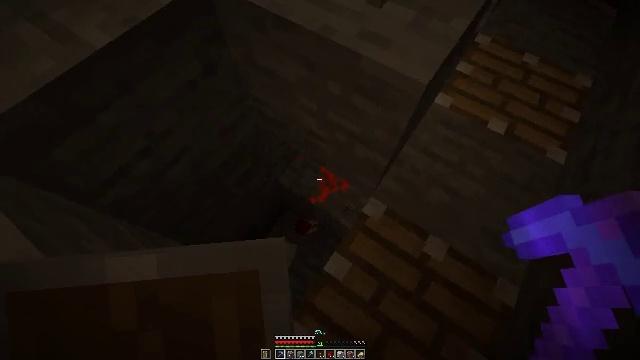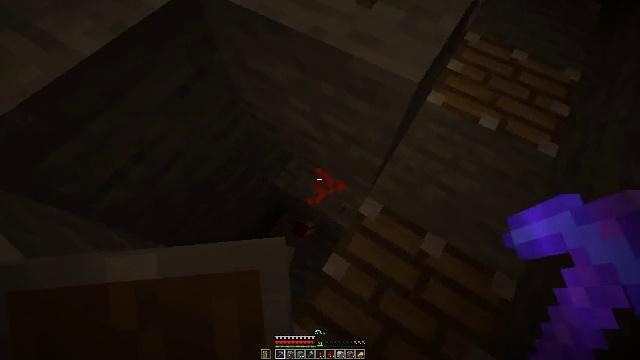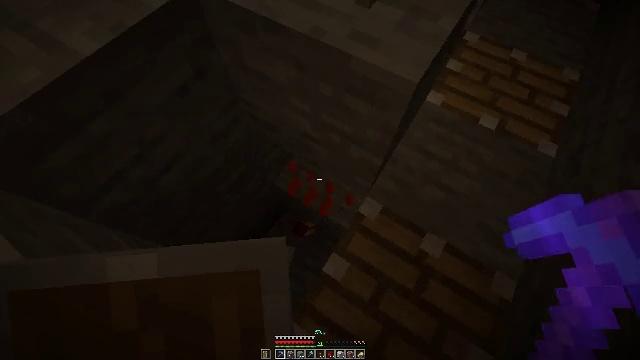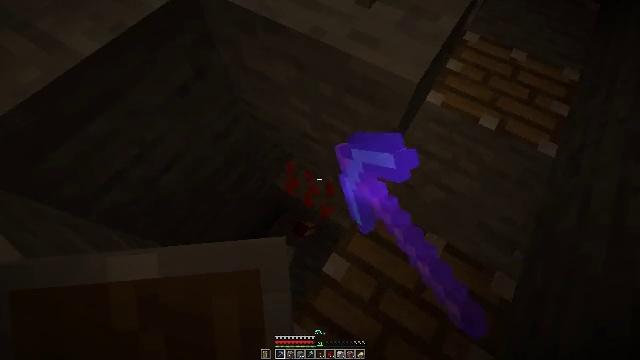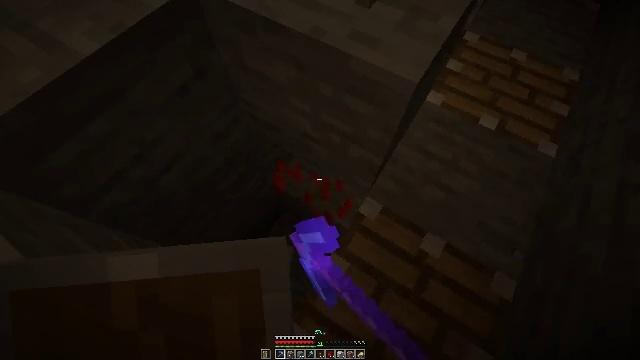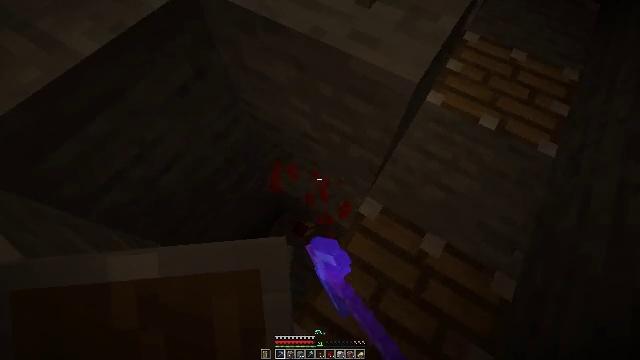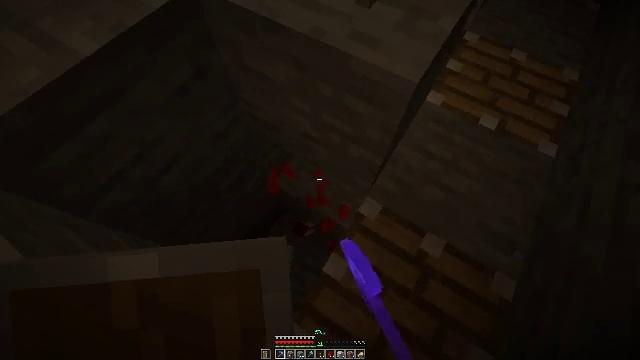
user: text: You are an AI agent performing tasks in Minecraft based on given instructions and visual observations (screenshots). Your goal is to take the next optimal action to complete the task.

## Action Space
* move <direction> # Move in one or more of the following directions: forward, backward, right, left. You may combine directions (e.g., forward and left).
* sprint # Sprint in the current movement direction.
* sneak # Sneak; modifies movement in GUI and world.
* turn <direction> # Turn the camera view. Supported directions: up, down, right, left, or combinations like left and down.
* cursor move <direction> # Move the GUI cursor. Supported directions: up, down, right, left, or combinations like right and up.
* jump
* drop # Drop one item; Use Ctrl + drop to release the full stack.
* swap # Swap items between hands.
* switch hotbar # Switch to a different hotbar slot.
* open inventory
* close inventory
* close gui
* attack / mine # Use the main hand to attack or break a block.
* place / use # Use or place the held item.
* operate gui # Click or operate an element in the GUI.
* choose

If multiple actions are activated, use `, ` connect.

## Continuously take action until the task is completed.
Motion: motion action
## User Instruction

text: Retrieve the redstone wire by breaking it.
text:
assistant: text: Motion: turn right
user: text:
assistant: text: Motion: attack / mine
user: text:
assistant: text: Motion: attack / mine
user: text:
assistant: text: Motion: attack / mine
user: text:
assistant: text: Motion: attack / mine
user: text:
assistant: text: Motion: no_op
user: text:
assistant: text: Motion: no_op